Question: webview disable the scrollbar
Two -finger scrolling, I would like to ban .
Like this can not
'''
[[webView windowScriptObject]evaluateWebScript:@" document.body.style.overflowX='hidden';"];
'''

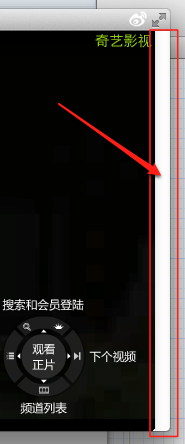
Answer: '''
[[[webView mainFrame] frameView] setAllowsScrolling:NO];
'''